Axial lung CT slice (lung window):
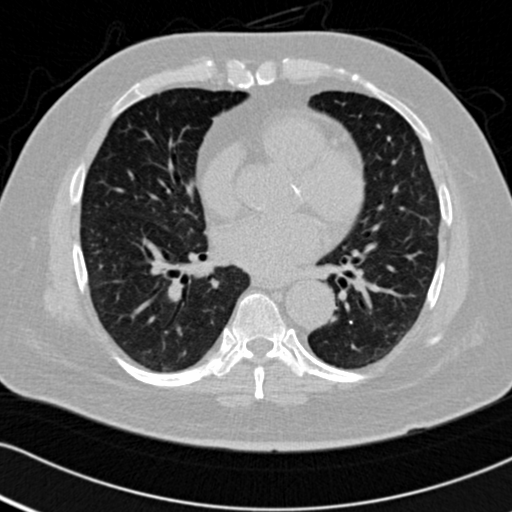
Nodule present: no